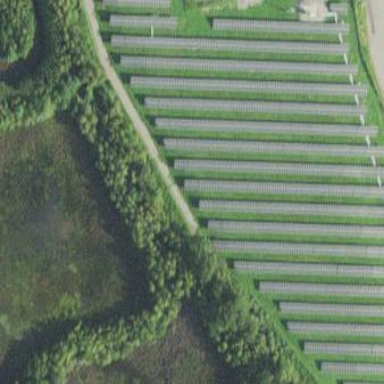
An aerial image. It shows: Solar power plant enclosed by fence. The plant generates electricity using photovoltaic technology.